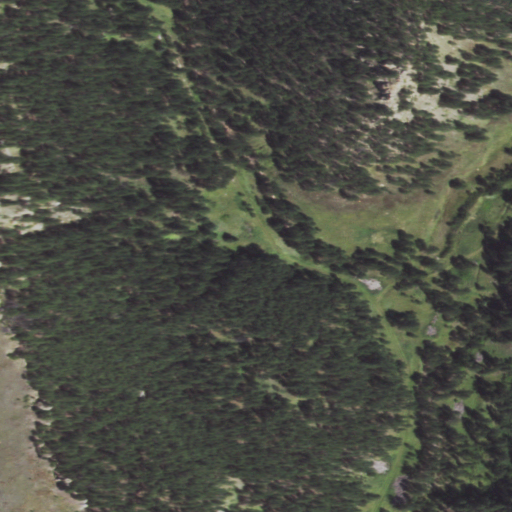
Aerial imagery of valley in Wyoming named Camp Canyon containing evergreen forest, shrub, and grassland